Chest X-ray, AP view. Patient: 52 years old, sex M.
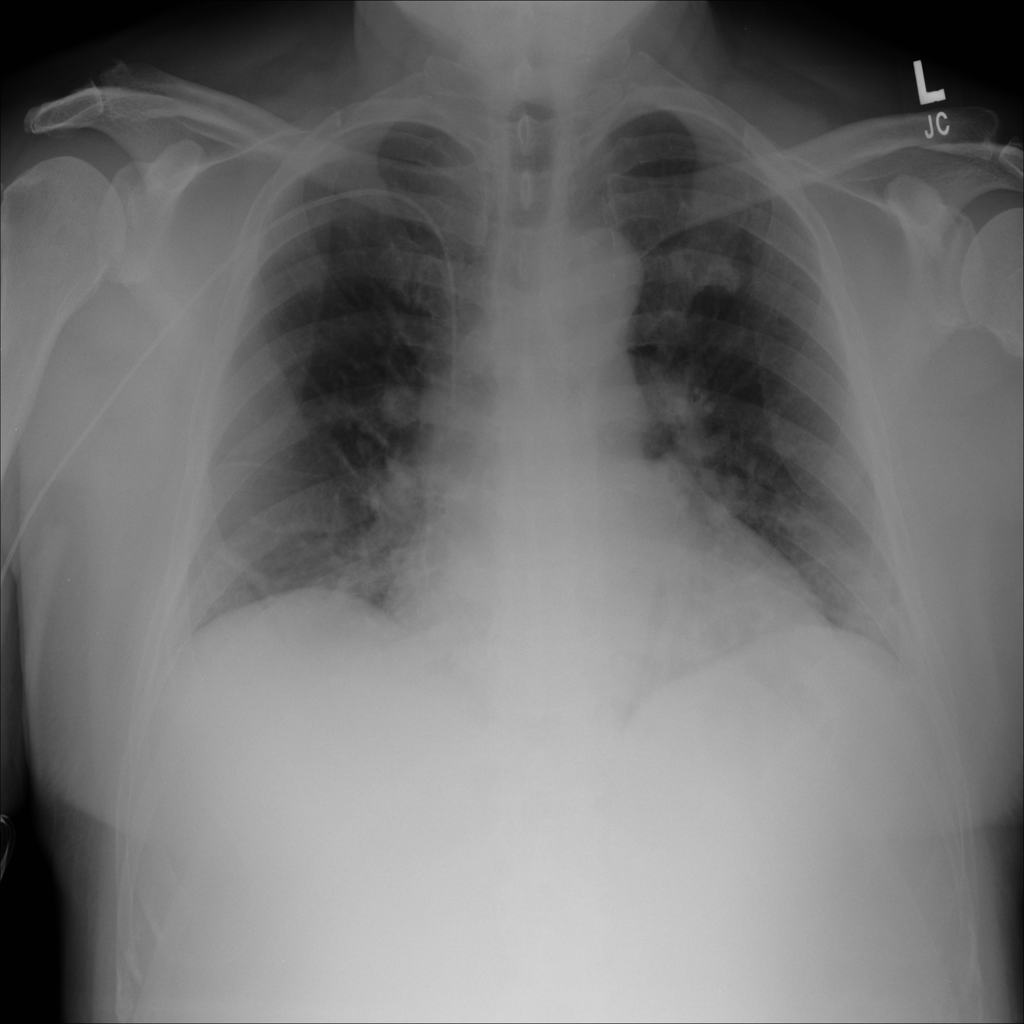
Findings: Atelectasis